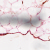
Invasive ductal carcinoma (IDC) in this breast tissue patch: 0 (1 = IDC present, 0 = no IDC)